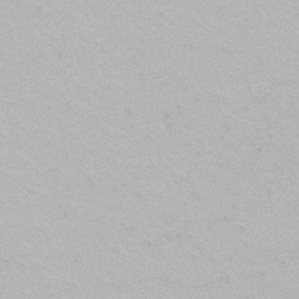
Label: frost